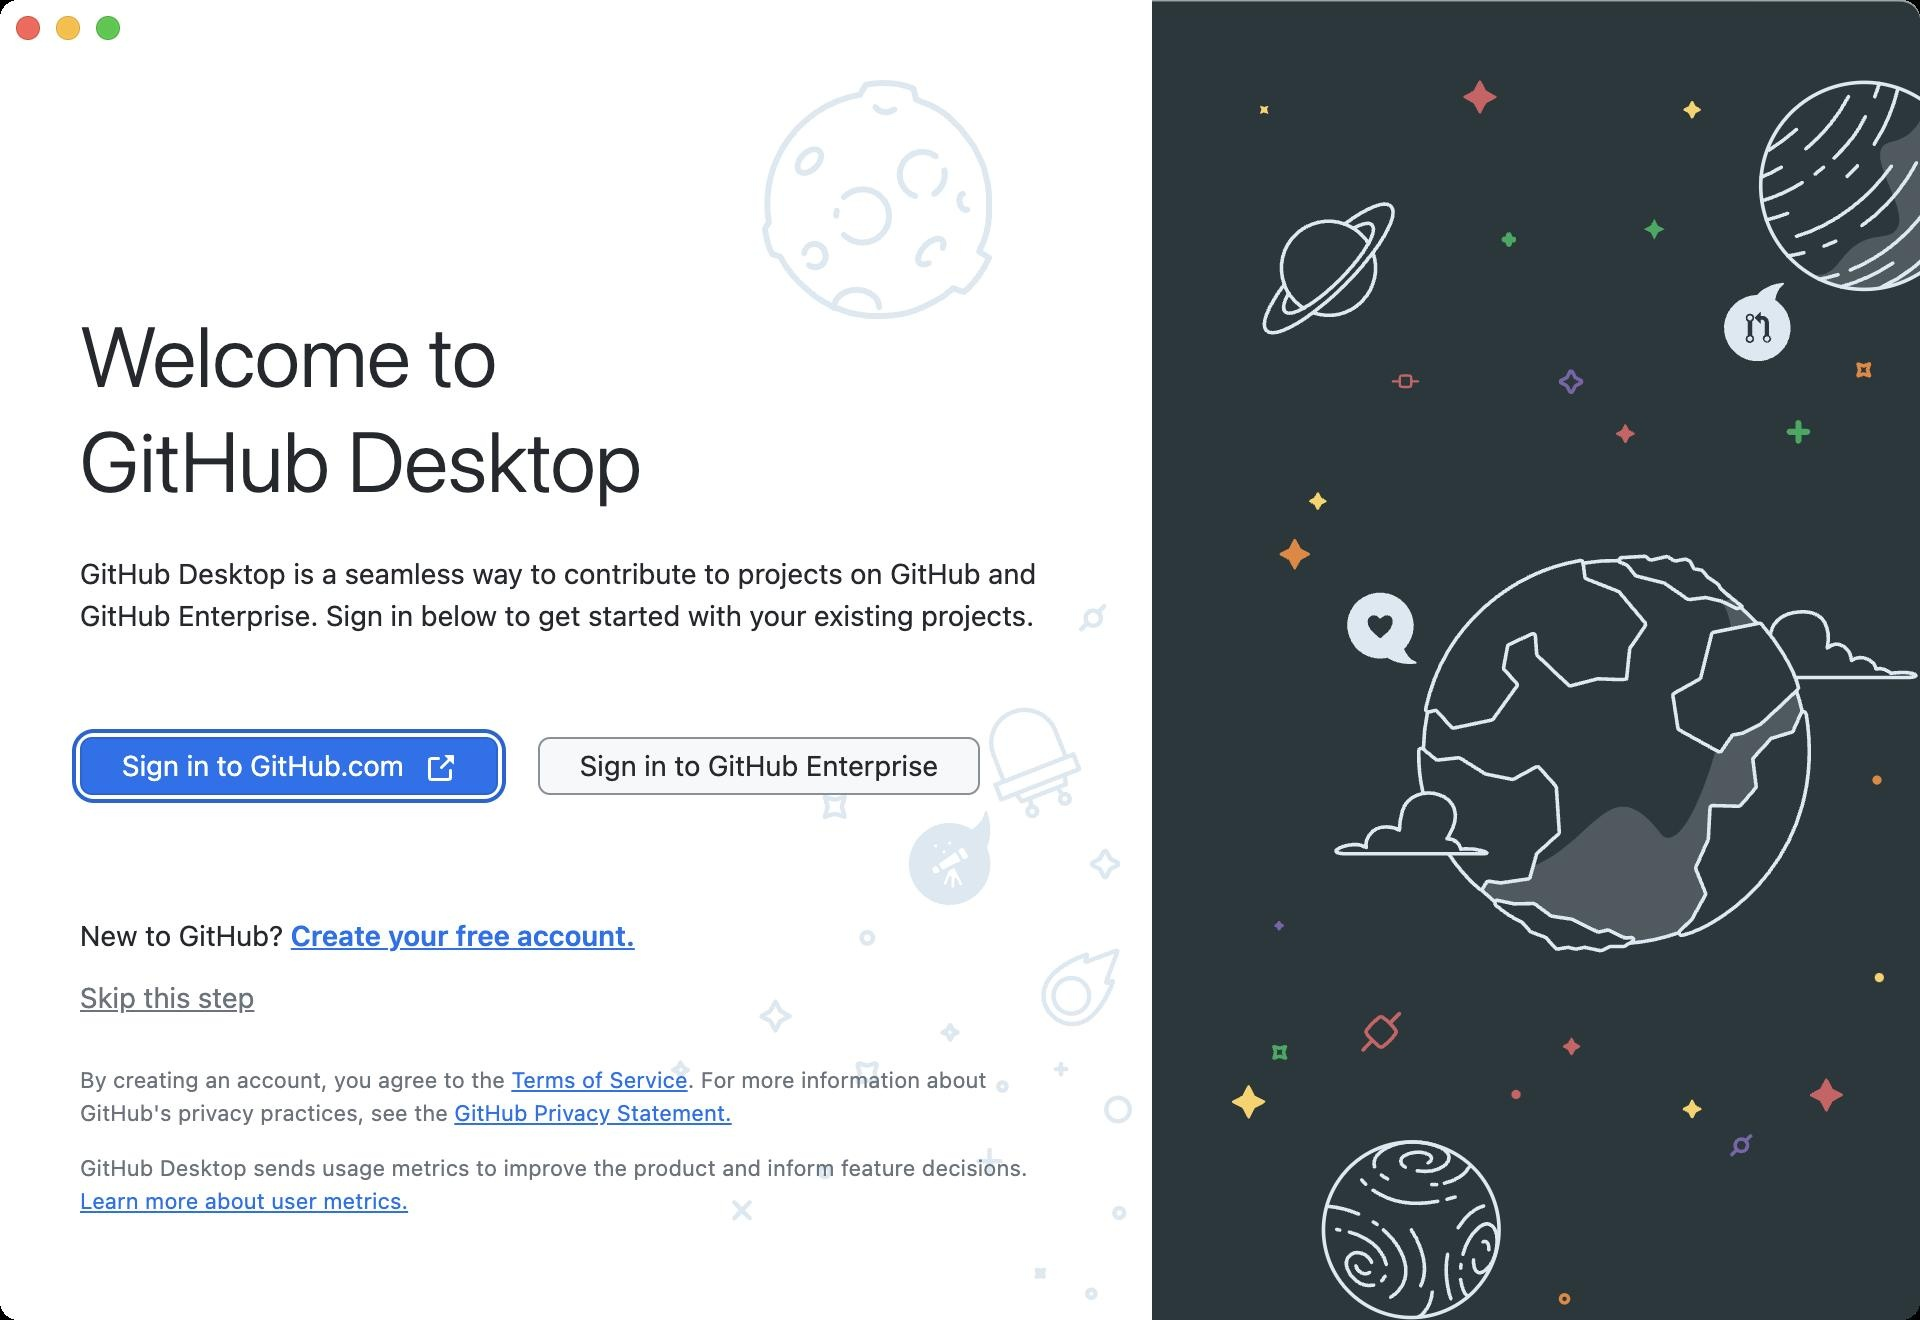
Accessibility tree:
{"name": "GitHub_Desktop", "role": "AXWindow", "description": null, "role_description": "звичайне вікно", "value": null, "position": "384.00;173.00", "size": "960;660", "children": [{"name": "", "role": "AXGroup", "description": "", "role_description": "група", "value": "", "position": "0.00;0.00", "size": "960;660", "children": [{"name": "", "role": "AXGroup", "description": "", "role_description": "група", "value": "", "position": "0.00;0.00", "size": "960;660", "children": [{"name": "", "role": "AXGroup", "description": "", "role_description": "група", "value": "", "position": "0.00;0.00", "size": "960;660", "children": [{"name": "", "role": "AXGroup", "description": "", "role_description": "група", "value": "", "position": "0.00;0.00", "size": "960;660", "children": []}]}]}]}, {"name": null, "role": "AXButton", "description": null, "role_description": "кнопка закривання", "value": null, "position": "7.00;6.00", "size": "14;16", "children": []}, {"name": null, "role": "AXButton", "description": null, "role_description": "кнопка повноекранного режиму", "value": null, "position": "47.00;6.00", "size": "14;16", "children": [{"name": null, "role": "AXGroup", "description": null, "role_description": "група", "value": null, "position": "47.00;6.00", "size": "14;16", "children": []}]}, {"name": null, "role": "AXButton", "description": null, "role_description": "кнопка згортання", "value": null, "position": "27.00;6.00", "size": "14;16", "children": []}]}